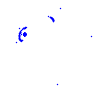
Particle: kaon